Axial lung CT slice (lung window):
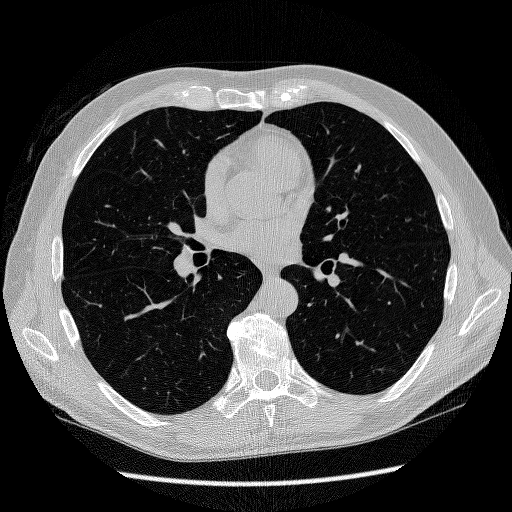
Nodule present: no